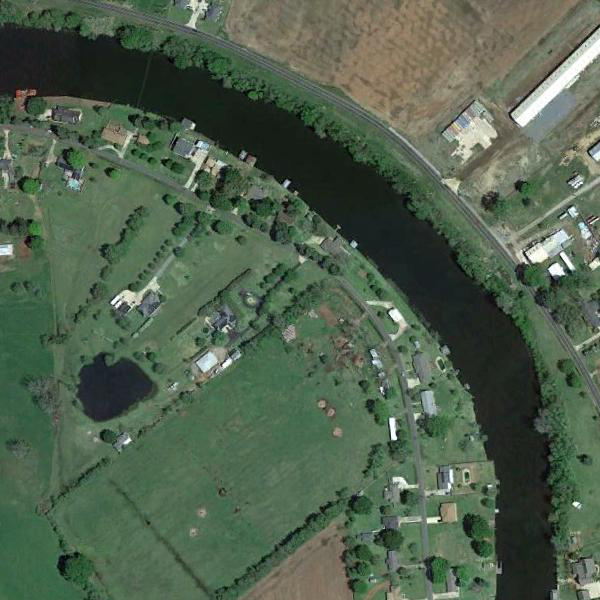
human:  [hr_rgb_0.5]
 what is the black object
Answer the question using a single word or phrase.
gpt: river